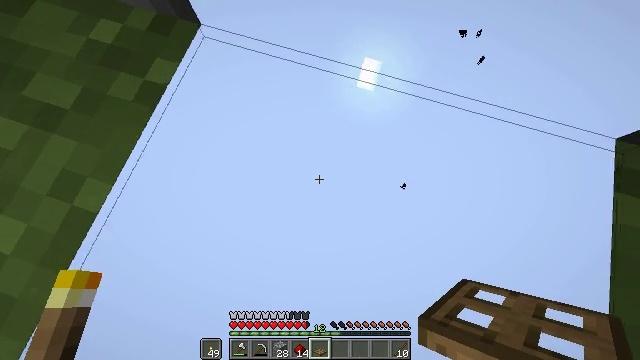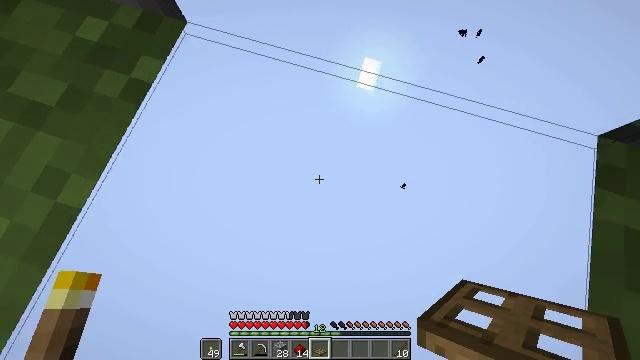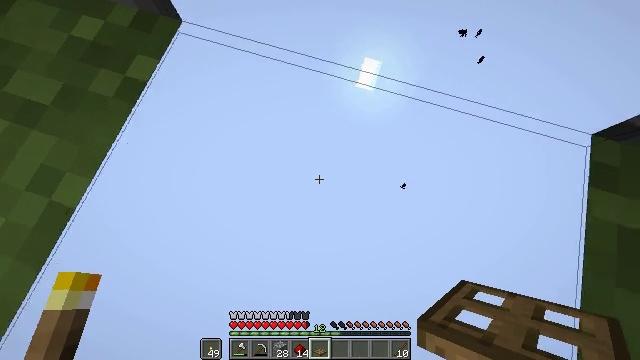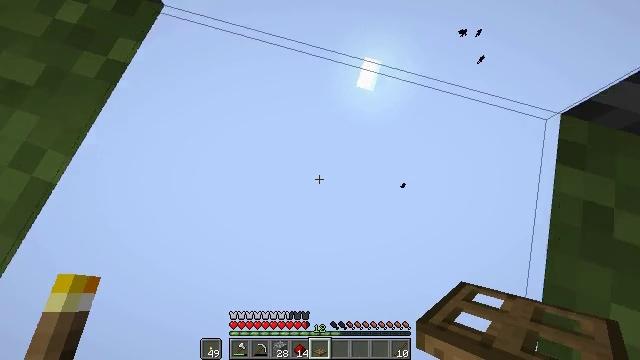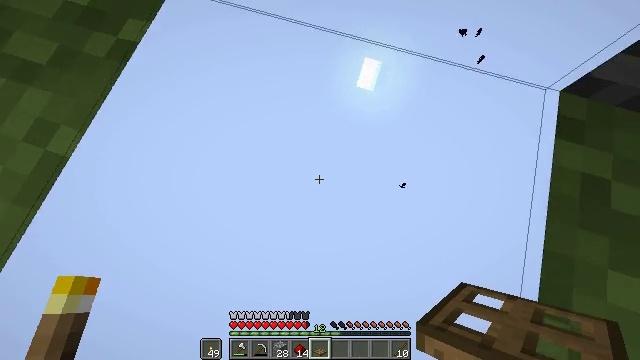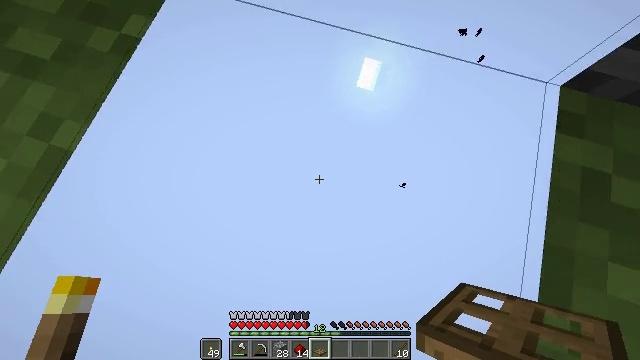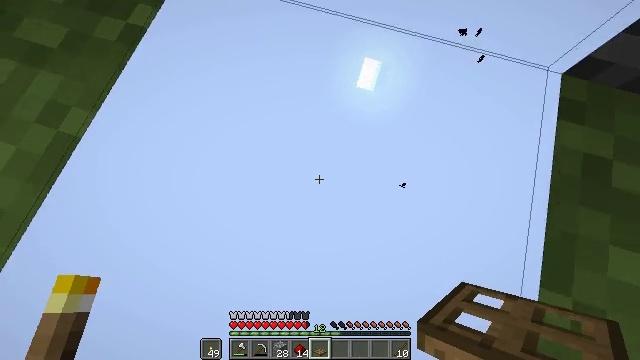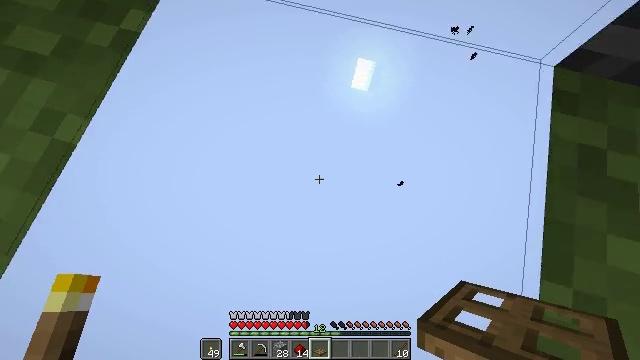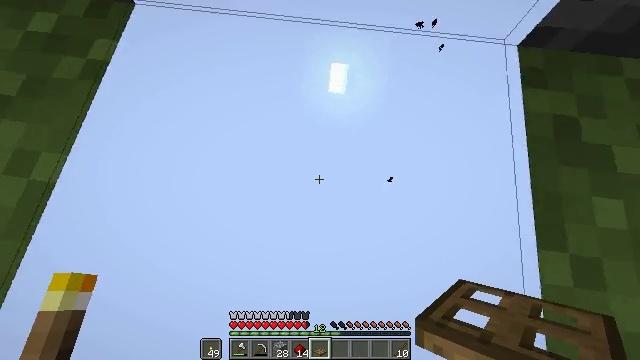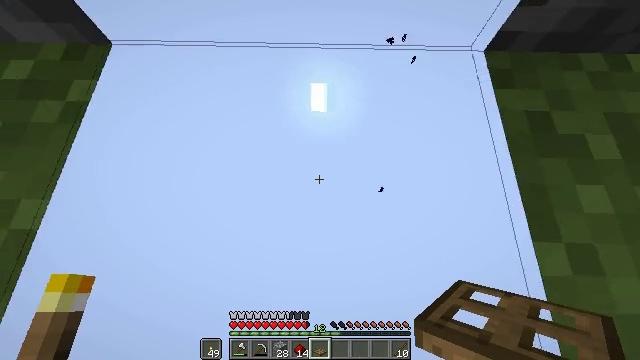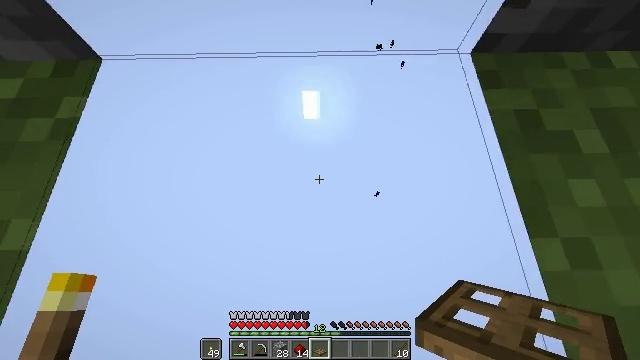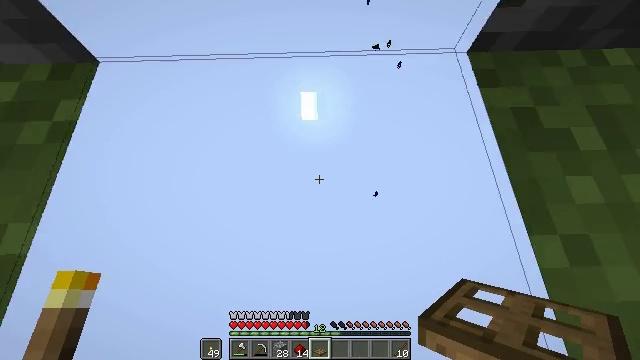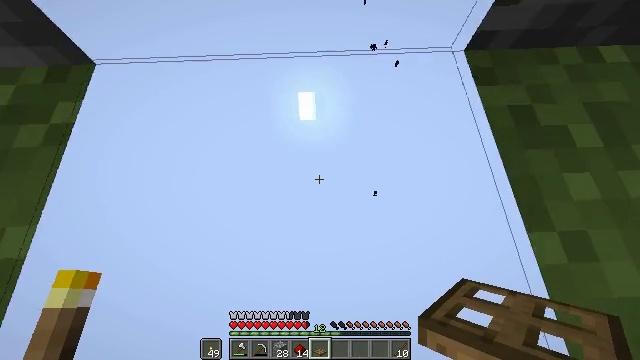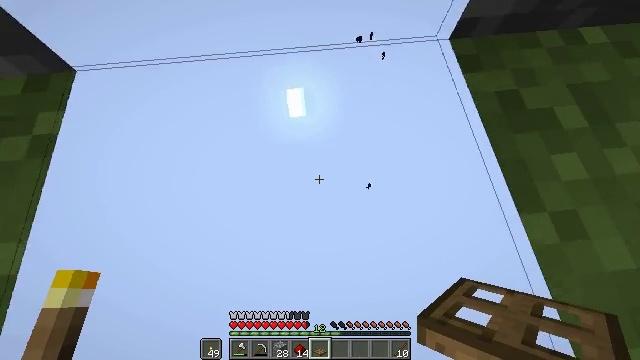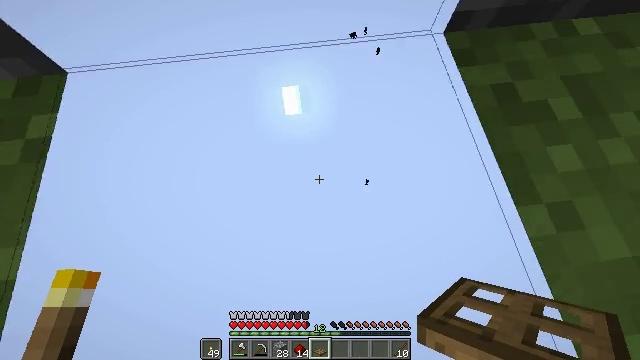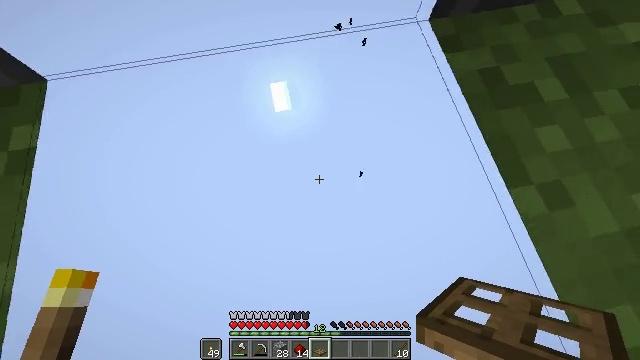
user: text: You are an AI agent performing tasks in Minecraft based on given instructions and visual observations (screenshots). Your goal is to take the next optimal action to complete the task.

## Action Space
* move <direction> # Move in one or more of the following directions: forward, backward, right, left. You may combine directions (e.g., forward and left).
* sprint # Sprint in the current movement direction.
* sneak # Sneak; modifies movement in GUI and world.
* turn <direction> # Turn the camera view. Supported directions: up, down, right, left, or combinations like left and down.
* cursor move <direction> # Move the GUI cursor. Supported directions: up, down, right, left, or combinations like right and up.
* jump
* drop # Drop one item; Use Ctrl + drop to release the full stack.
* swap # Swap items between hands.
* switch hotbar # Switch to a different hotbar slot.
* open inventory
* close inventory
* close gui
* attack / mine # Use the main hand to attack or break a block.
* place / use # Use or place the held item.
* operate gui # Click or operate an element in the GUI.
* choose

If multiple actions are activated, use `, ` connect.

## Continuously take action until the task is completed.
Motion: motion action
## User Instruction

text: Attack the composter to add it to your inventory.
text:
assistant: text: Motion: move right
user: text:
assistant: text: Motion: move back and move right
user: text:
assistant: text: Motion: move back
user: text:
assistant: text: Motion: move back
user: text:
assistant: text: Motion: move back
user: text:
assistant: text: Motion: no_op
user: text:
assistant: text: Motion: turn right
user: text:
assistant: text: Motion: turn right and up
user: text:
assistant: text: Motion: turn right and up
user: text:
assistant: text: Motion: turn right and up
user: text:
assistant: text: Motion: no_op
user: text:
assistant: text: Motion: no_op
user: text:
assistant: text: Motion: turn right
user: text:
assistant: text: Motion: turn right
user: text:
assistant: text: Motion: turn right and down
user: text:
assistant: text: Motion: move left, turn right and down
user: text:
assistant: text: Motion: move left, turn right
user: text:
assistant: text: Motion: turn right
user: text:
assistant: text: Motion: turn right
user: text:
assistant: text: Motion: turn right
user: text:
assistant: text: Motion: turn right and up
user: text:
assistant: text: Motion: turn right and up
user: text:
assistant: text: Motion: turn right and up
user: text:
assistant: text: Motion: turn up
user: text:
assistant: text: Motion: attack / mine
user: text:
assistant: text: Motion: attack / mine
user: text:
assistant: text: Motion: attack / mine
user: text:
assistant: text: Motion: attack / mine
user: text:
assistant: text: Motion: no_op
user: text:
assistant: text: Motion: no_op